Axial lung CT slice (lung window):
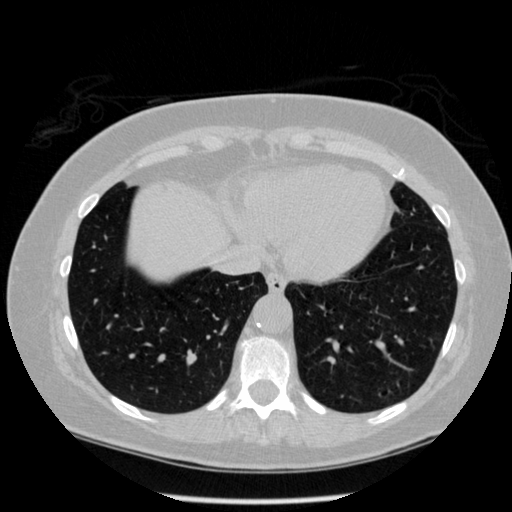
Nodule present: no